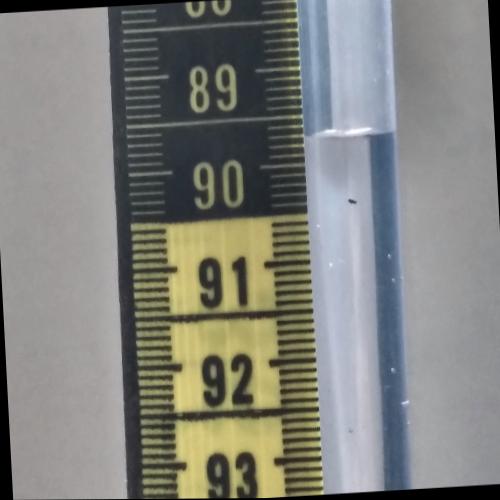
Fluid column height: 89.7 cm